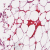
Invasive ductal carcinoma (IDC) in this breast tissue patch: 0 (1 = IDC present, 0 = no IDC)